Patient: sex F, age 58
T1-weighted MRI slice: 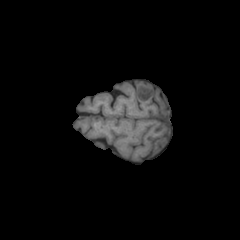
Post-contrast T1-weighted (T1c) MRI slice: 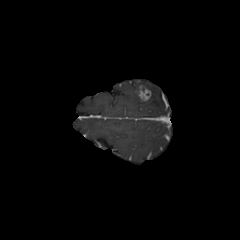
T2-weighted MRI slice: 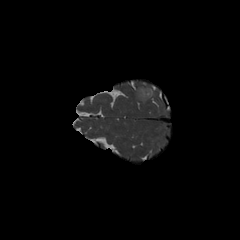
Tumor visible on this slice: yes
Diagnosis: Glioblastoma, IDH-wildtype
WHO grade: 4